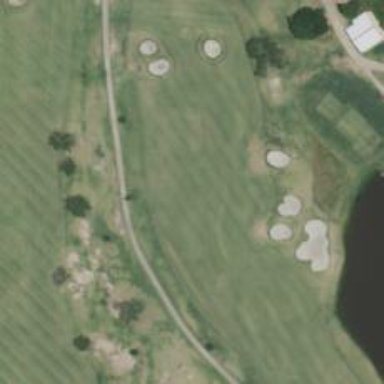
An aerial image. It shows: Golf hole.